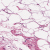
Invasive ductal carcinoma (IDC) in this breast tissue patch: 0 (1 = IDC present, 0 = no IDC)